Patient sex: M
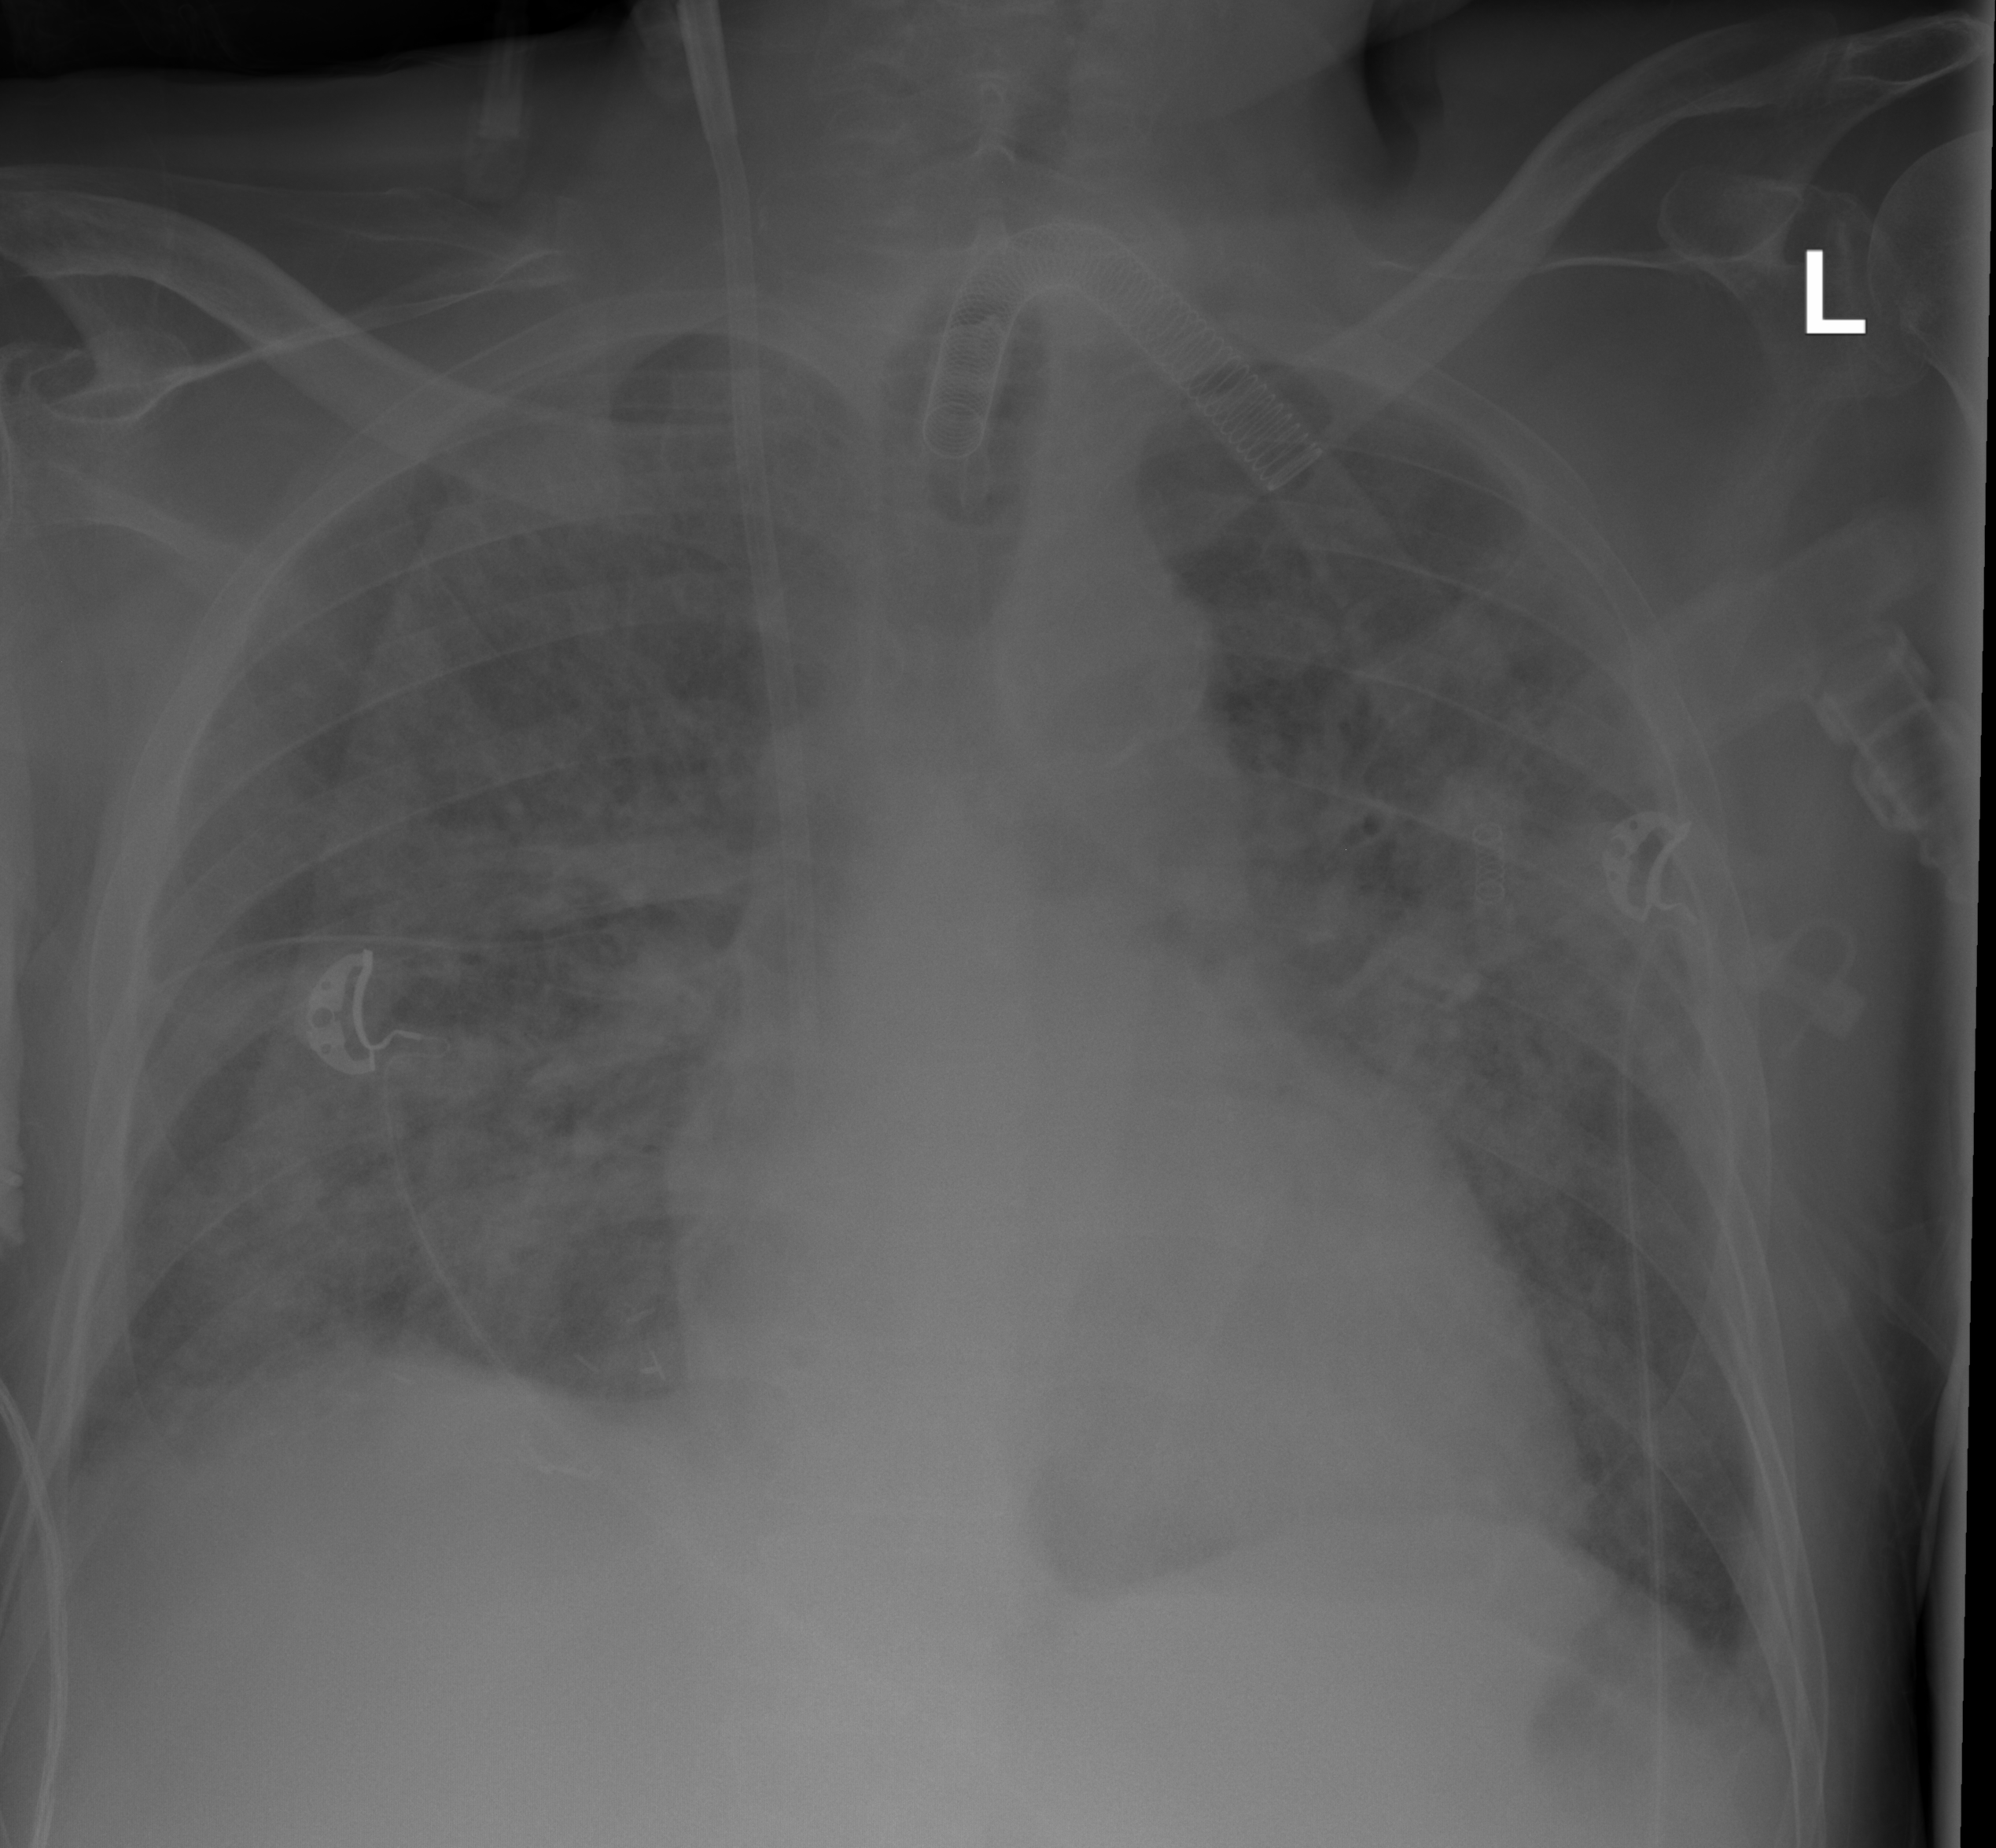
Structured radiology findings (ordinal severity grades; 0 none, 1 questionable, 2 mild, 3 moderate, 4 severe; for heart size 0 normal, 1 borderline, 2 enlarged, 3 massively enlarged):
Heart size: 2
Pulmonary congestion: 2
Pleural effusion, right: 2
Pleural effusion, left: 2
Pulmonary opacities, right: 3
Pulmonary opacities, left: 3
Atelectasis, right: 2
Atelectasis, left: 2